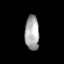
Tissue: lung
Cell type: Endothelial cells
Senescence score: 0.2182
Nuclear area (px): 485
Mean DAPI intensity: 167.326